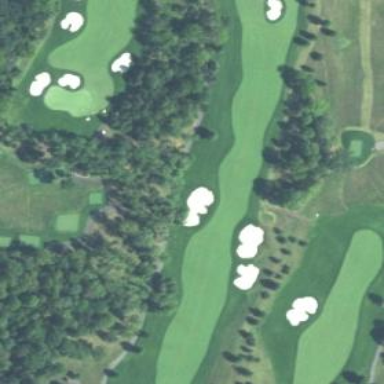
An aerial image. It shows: Golf fairway surrounded by grass.